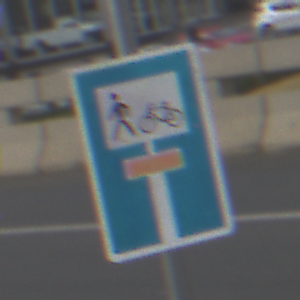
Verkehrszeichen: SackgasseRadverkehrFussgaengerDurchlaessig
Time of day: MorningAfternoon
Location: Outdoor (Suburban)
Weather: PartlyCloudy
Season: NotSpecified
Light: Natural